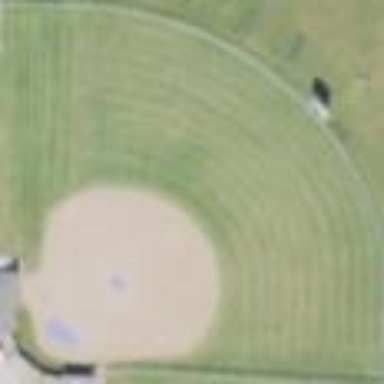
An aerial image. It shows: Baseball pitch for leisure land.